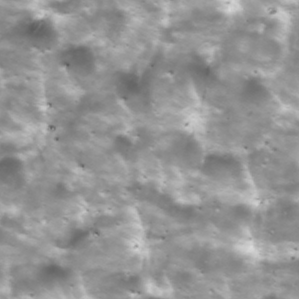
Label: non_frost